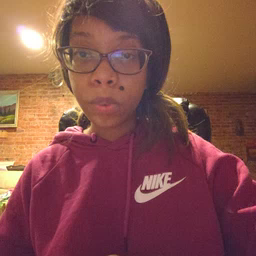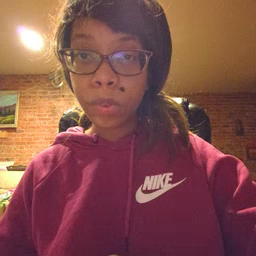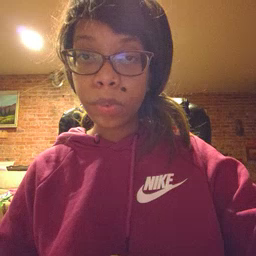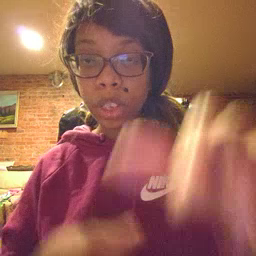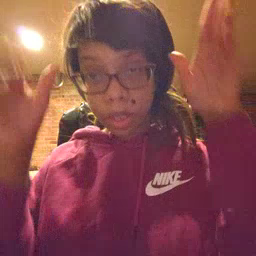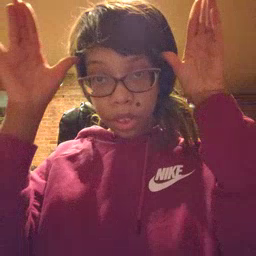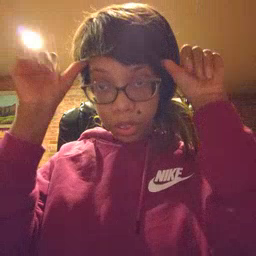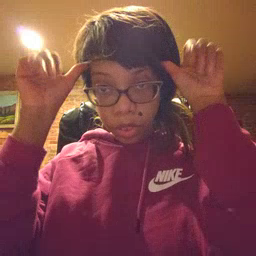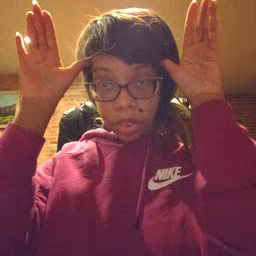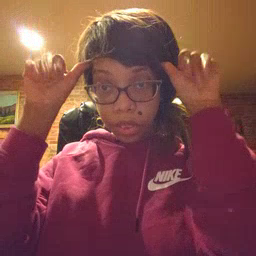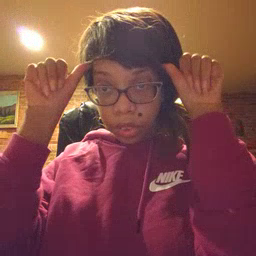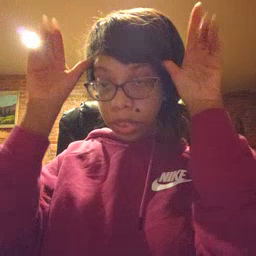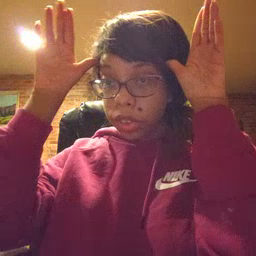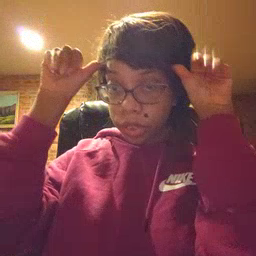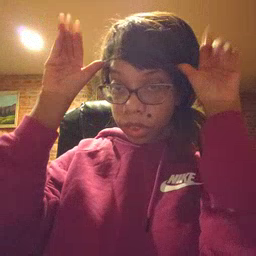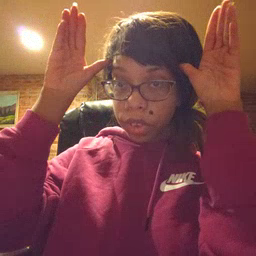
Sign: donkey